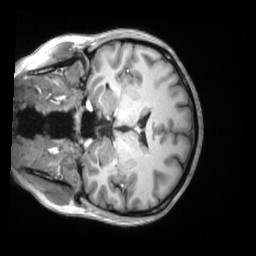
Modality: T1w
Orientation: coronal
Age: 26
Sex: female
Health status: ill
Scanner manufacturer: siemens
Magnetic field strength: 3 T
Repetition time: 2.2 s
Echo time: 0.00157 s